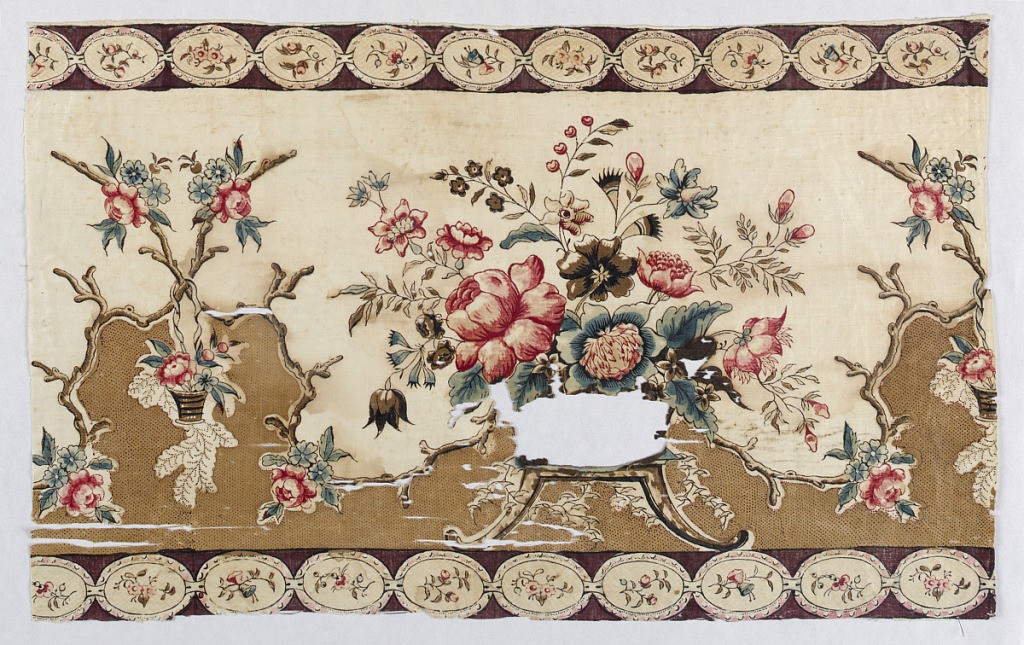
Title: Border fragment
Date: mid–late 18th century
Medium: cotton Technique: block printed on plain weave
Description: Repeating pattern of a mound and a basket of flowers.